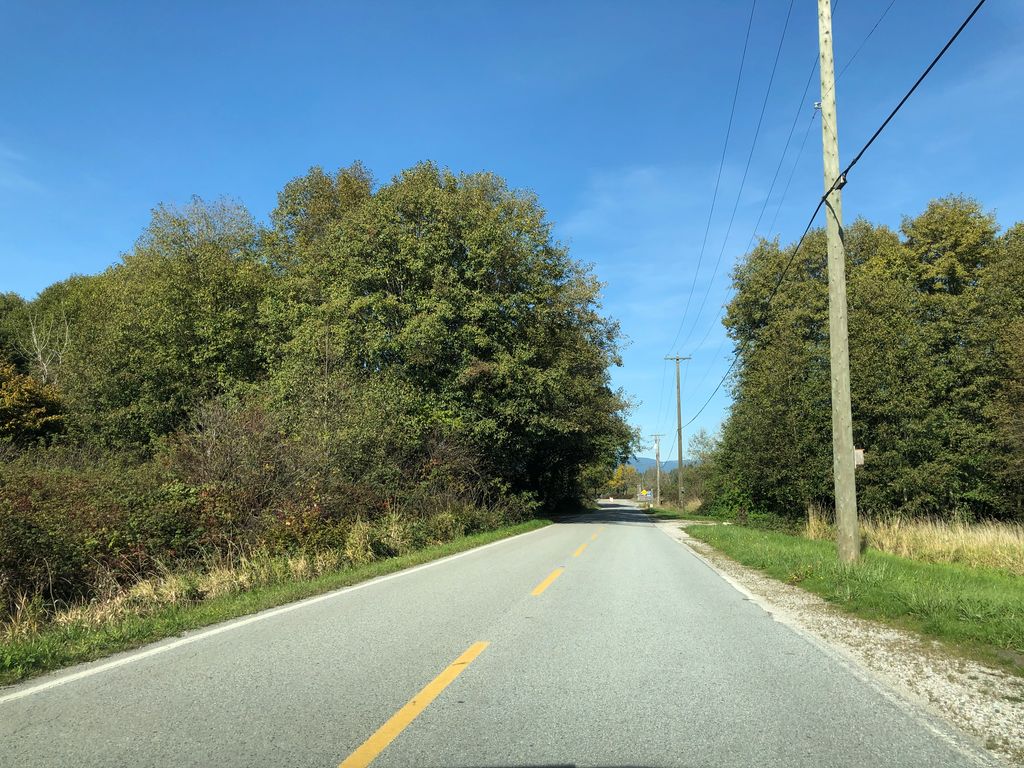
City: vancouver